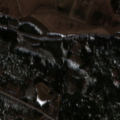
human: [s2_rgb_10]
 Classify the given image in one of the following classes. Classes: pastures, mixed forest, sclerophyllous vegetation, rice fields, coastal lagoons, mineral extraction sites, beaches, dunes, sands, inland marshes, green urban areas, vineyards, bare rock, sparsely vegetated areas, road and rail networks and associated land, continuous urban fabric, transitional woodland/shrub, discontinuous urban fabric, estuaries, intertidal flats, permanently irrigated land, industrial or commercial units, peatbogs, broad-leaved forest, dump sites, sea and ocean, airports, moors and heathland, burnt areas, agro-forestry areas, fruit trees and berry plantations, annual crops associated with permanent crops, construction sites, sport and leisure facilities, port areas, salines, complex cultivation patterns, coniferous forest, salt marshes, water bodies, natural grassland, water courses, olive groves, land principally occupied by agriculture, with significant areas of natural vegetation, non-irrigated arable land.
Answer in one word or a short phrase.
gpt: non-irrigated arable land, coniferous forest, mixed forest, transitional woodland/shrub